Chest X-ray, PA view. Patient: 55 years old, sex F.
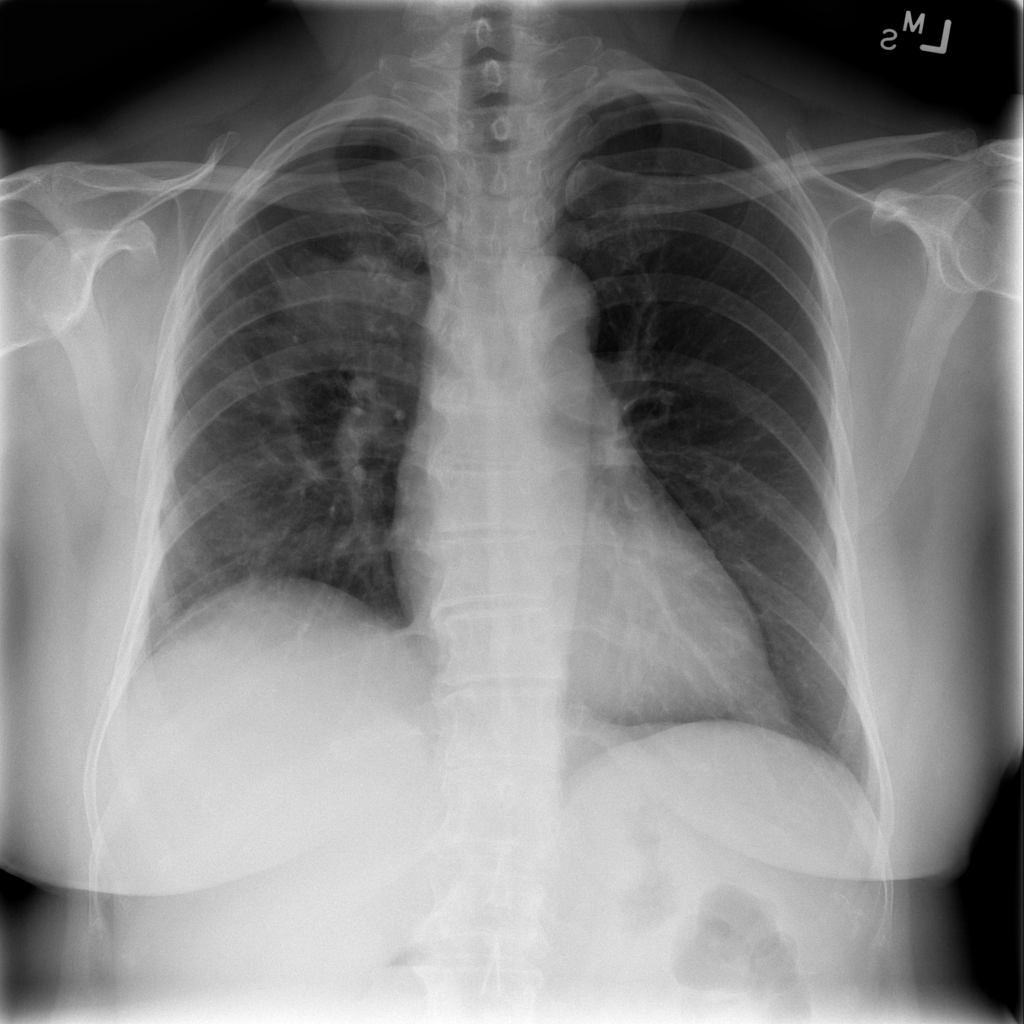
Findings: Mass